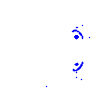
Particle: pion